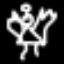
Label: angel